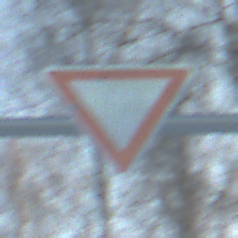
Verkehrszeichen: VorfahrtGewaehren
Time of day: SunriseSunset
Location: Outdoor (Nature)
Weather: Clear
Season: Winter
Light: Natural